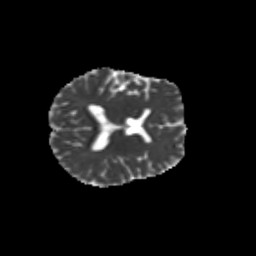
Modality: MD
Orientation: axial
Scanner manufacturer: siemens
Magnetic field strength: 3 T
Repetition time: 9.2 s
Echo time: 0.084 s